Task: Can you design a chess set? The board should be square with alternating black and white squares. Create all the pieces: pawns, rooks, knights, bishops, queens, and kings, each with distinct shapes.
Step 3716:
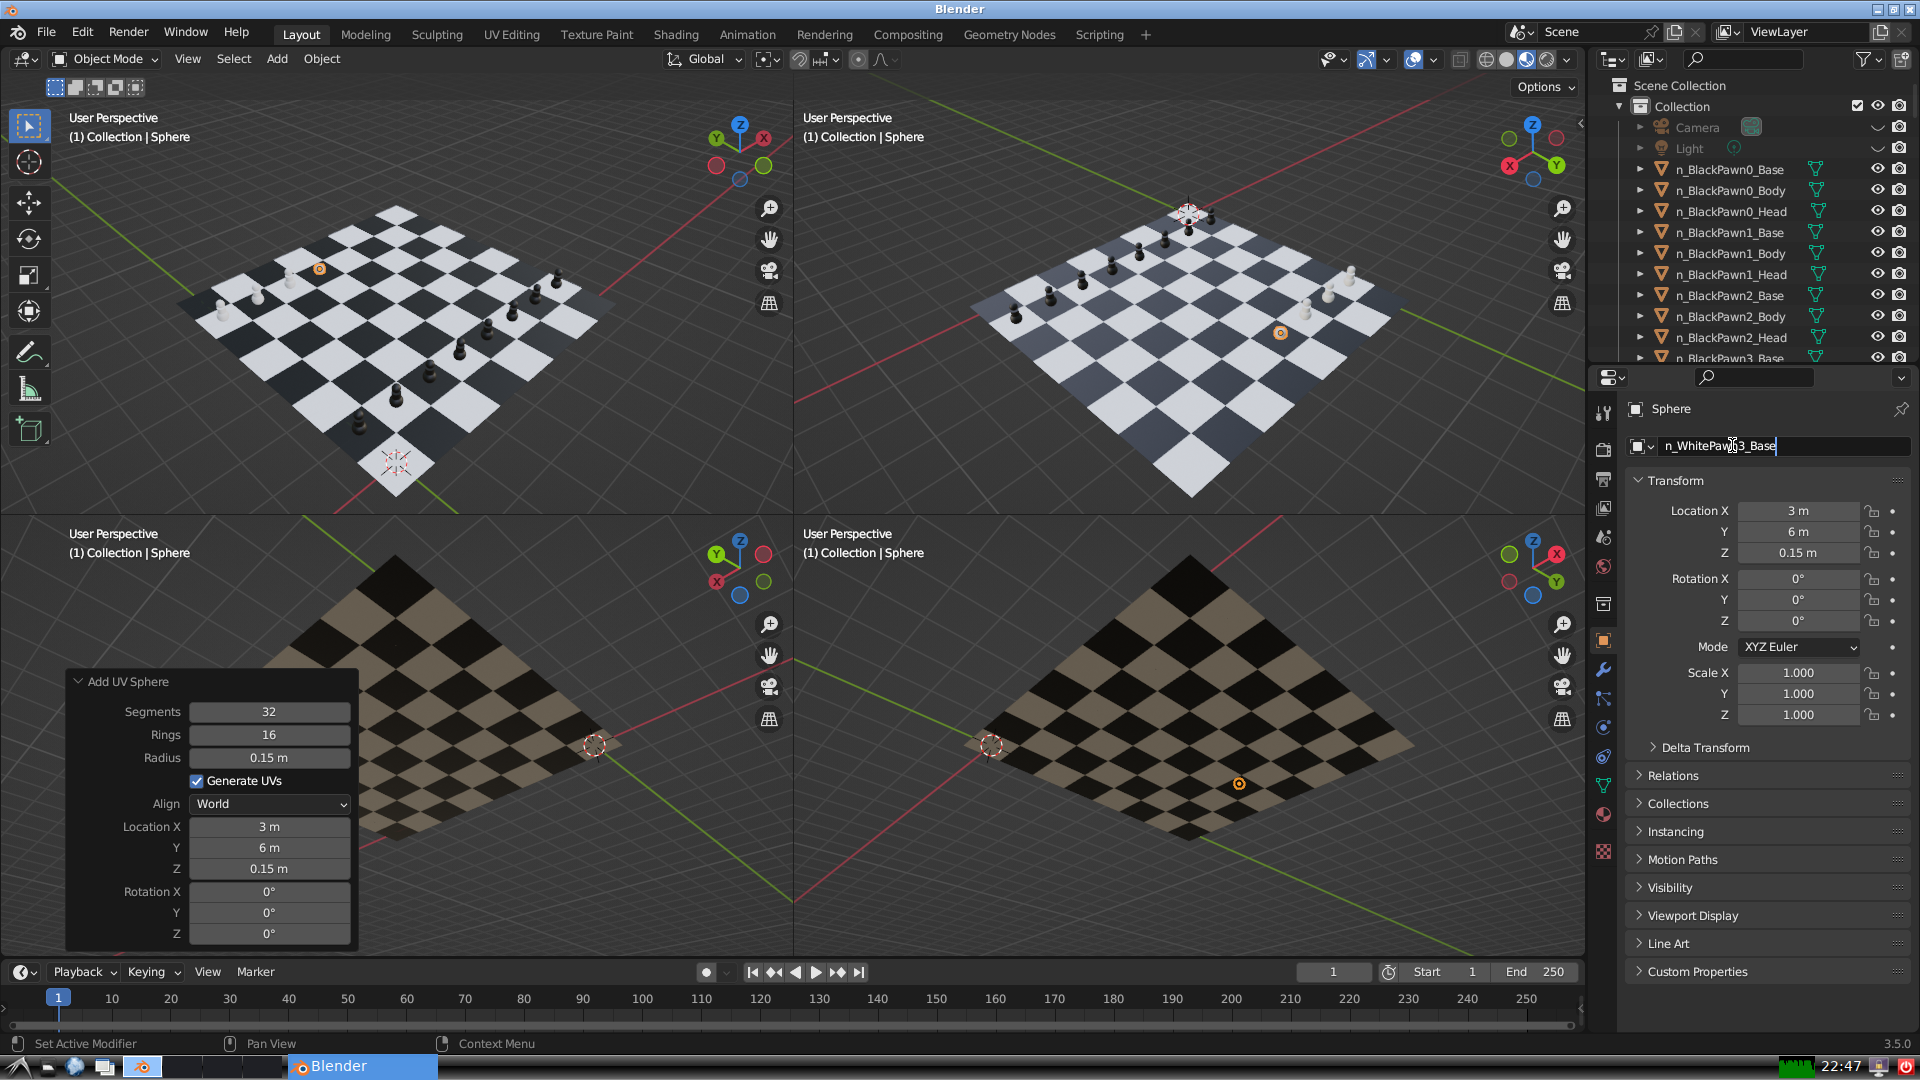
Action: {"key_press": ['Return']}